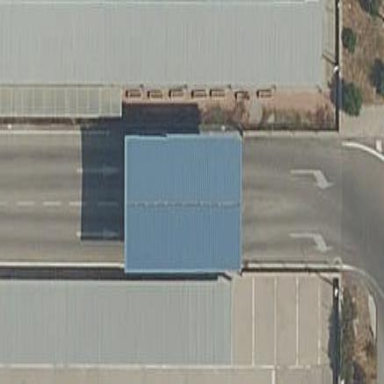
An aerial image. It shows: View of roof of building.